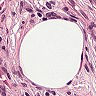
Metastatic tissue present: no